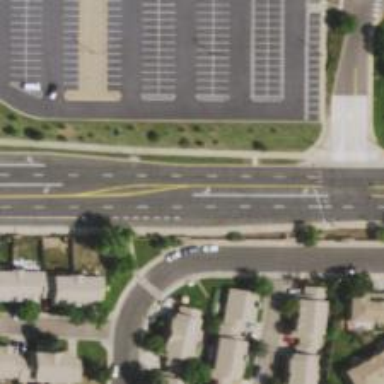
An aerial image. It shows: Secondary road with asphalt surface.